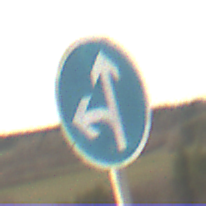
Verkehrszeichen: VorgeschriebeneFahrtrichtungGeradeausOderLinks
Umgebung: Outdoor, Nature
Tageszeit: SunriseSunset
Wetter: PartlyCloudy
Licht: Natural
Jahreszeit: NotSpecified
Kontrast: LowContrast